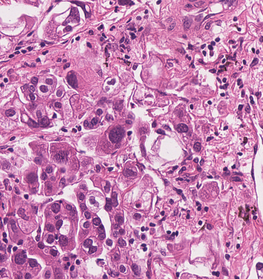
Tumor epithelial tissue: yes
Tumor-associated stroma tissue: yes
Normal tissue: no